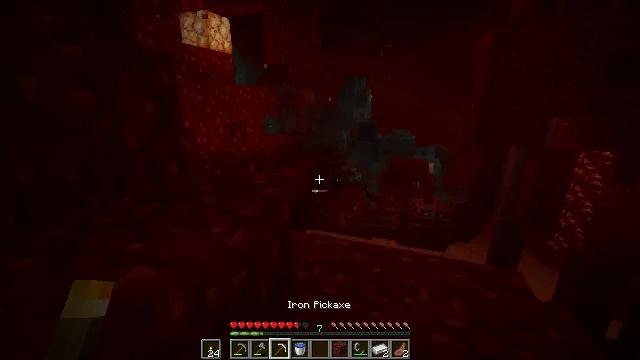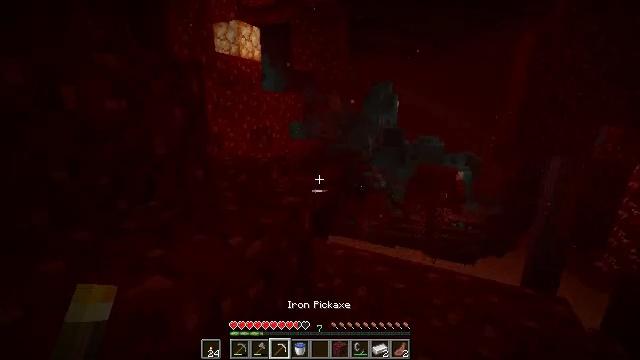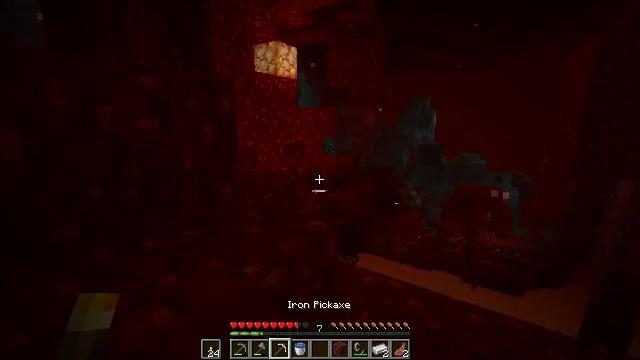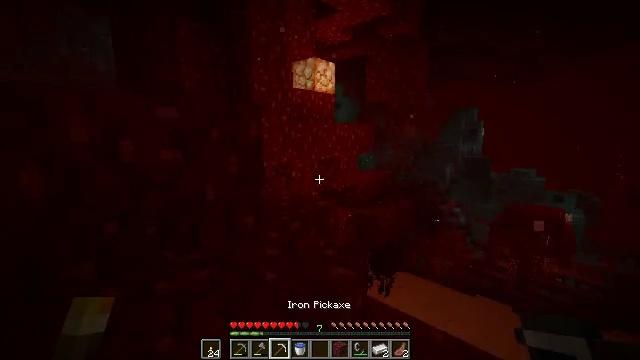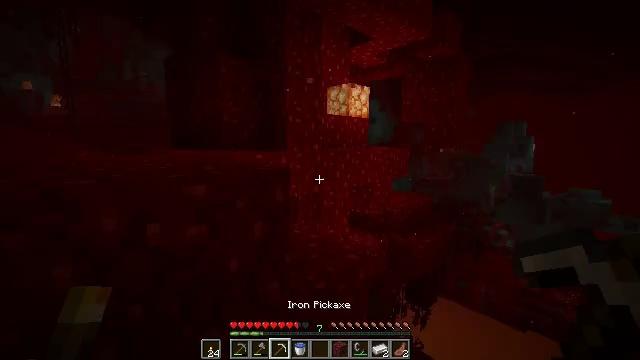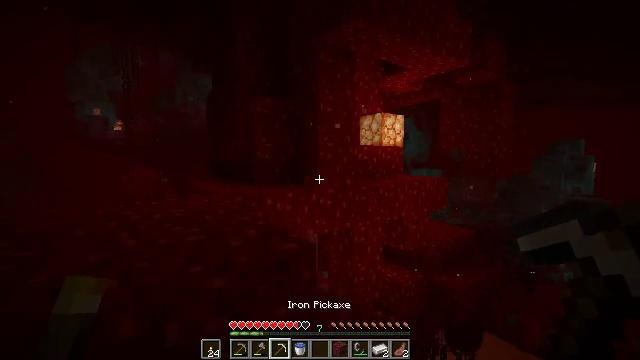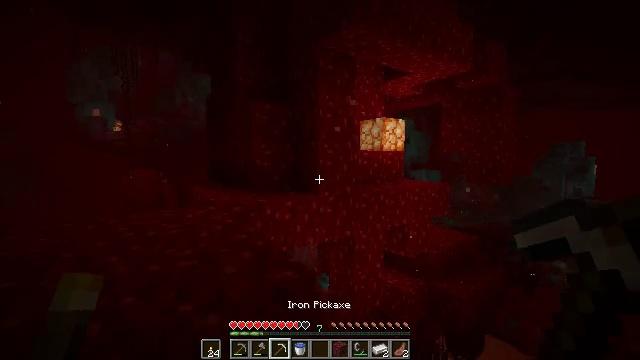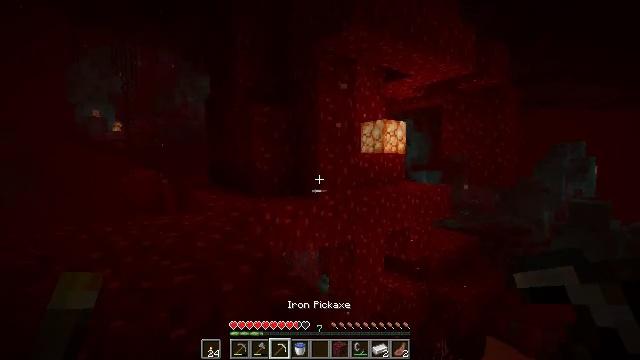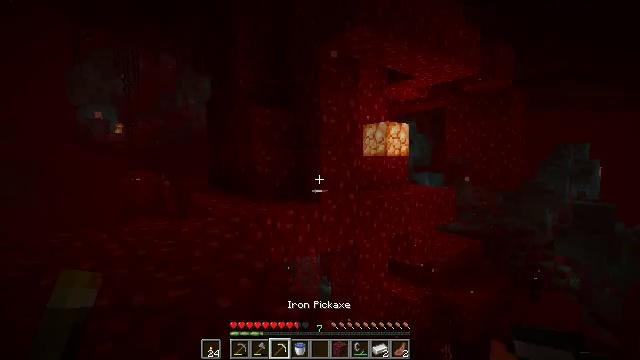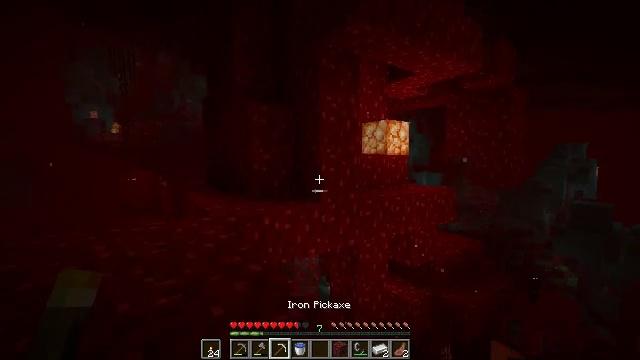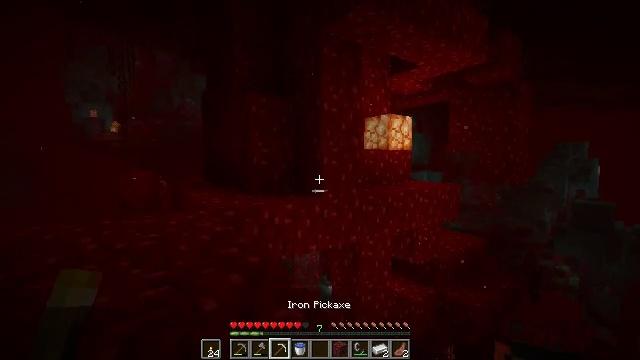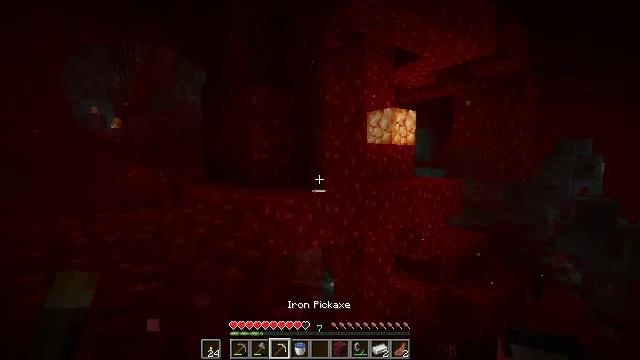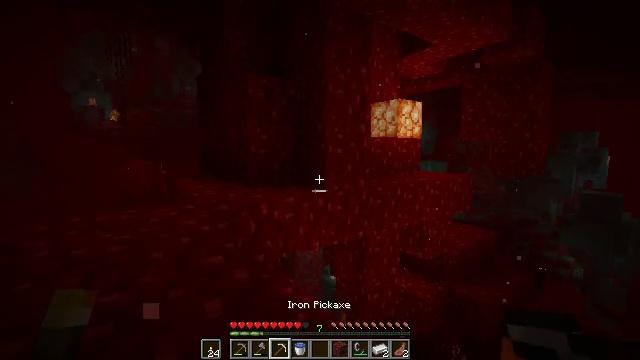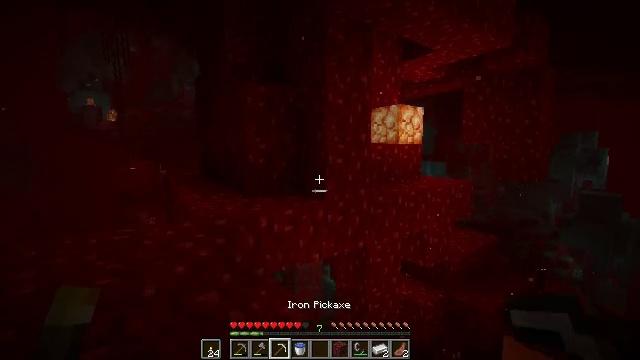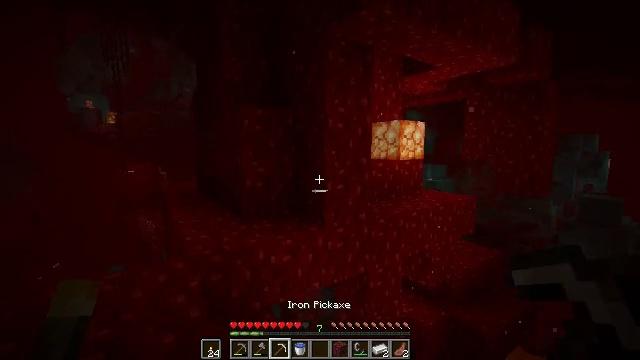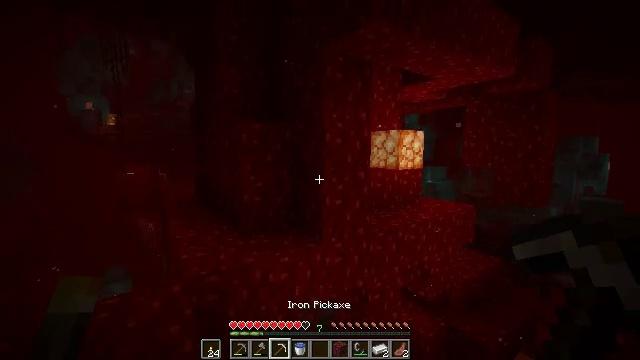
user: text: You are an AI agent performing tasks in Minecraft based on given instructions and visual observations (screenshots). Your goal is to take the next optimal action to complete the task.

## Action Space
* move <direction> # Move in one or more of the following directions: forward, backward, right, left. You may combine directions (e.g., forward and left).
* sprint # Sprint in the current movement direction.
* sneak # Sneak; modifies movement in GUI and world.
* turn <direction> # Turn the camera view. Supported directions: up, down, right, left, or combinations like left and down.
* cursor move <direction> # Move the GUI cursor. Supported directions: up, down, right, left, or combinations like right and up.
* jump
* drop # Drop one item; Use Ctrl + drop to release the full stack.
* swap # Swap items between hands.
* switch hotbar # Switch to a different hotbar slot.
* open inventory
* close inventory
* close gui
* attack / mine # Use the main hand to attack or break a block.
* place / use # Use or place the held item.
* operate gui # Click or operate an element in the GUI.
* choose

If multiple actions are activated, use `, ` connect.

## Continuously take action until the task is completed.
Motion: motion action
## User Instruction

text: Mine the nether wart block in the Nether.
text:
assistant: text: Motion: move forward, turn left and up
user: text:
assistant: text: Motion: move forward, turn left and up
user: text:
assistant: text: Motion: move forward, turn left and up, jump
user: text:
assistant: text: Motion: move forward and move left, turn left and up, jump
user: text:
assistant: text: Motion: move forward and move left, turn left and up
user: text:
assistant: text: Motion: move forward and move left
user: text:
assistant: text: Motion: move forward and move left, jump
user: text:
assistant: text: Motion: move forward and move left, jump
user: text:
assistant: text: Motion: move forward, jump
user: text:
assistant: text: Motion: move forward
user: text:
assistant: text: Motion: move forward
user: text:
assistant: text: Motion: move forward, turn down
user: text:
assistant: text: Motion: move forward, jump
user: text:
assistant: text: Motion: move forward, jump
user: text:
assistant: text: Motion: move forward and move left, jump
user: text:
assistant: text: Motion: move forward and move left, jump
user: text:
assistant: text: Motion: move forward and move left
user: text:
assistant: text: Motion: move forward and move left
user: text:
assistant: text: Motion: move forward and move left, turn right and down
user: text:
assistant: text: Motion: move forward and move left, turn right
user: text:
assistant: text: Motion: move forward and move left, turn right
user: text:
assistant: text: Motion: move forward and move left, turn right
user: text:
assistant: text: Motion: move forward and move left
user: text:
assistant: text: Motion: move left, turn right and up
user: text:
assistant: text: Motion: turn right and up
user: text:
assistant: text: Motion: turn up
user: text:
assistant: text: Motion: attack / mine
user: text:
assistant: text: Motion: turn left, attack / mine
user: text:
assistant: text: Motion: attack / mine
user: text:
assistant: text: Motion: attack / mine